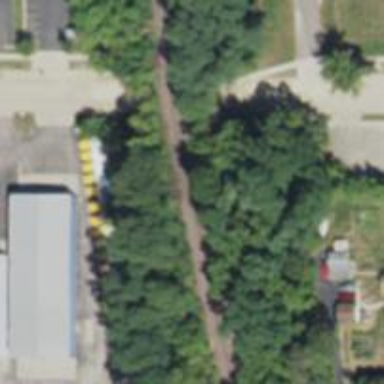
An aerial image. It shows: Abandoned railway.